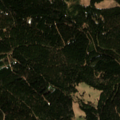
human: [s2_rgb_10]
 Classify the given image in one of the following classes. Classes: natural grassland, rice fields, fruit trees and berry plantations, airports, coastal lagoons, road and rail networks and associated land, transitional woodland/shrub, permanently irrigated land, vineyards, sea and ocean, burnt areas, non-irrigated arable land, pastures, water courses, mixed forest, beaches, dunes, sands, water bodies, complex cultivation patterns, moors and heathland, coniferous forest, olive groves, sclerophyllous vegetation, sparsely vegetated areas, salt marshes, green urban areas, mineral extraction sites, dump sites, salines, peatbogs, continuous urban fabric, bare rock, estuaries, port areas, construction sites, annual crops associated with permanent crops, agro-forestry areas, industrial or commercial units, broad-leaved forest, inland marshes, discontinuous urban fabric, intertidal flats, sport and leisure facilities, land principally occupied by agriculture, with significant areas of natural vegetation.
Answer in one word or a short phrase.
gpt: coniferous forest